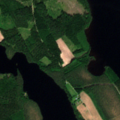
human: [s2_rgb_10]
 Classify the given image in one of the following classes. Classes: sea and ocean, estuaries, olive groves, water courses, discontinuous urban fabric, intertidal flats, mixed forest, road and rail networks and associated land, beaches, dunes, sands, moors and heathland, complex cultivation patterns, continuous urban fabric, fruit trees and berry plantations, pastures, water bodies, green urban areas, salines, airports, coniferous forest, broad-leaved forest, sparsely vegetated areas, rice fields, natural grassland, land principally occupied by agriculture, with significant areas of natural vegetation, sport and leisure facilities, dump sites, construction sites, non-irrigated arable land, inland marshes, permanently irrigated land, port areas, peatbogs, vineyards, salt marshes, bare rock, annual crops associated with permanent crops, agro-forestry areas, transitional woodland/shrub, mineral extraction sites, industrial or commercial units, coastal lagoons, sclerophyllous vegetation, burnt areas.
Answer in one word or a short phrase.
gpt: coniferous forest, mixed forest, water bodies